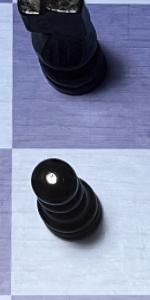
Label: Pawn_Black